Question: When my web page load automatically search with cell has been input by user and have value. If has been input the table background color will red else will green.
Assume this table has not been input yet. The table background green like this

and source-code of table:
'''
<table width="1023" height="200" border="1">
<tr>
<th colspan="2" scope="col">A1</th>
<th colspan="2" scope="col">A2</th>
<th colspan="2" scope="col">A3</th>
</tr>
<tr>
<td bgcolor="#00CC00"><div class="data" align="center" value="A1.4"><input type="button" onclick="popup_window_show('#sample', { pos : 'tag-right-down', parent : this, width : '270px' });setvalue(this.value);" value="A1.4" /></td>
<td bgcolor="#00CC00"><div class="data" align="center" value="A1.8"><input type="button" onclick="popup_window_show('#sample', { pos : 'tag-right-down', parent : this, width : '270px' });setvalue(this.value);" value="A1.8" /></td>
<td bgcolor="#00CC00"><div class="data" align="center" value="A2.4"><input type="button" onclick="popup_window_show('#sample', { pos : 'tag-right-down', parent : this, width : '270px' });setvalue(this.value);" value="A2.4" /></td>
<td bgcolor="#00CC00"><div class="data" align="center" value="A2.8"><input type="button" onclick="popup_window_show('#sample', { pos : 'tag-right-down', parent : this, width : '270px' });setvalue(this.value);" value="A2.8" /></td>
<td bgcolor="#00CC00"><div class="data" align="center" value="A3.4"><input type="button" onclick="popup_window_show('#sample', { pos : 'tag-right-down', parent : this, width : '270px' });setvalue(this.value);" value="A3.4" /></td>
<td bgcolor="#00CC00"><div class="data" align="center" value="A3.8"><input type="button" onclick="popup_window_show('#sample', { pos : 'tag-right-down', parent : this, width : '270px' });setvalue(this.value);" value="A3.8" /></td>
</tr>
</table>
'''
i use ajax.jquery to check cell value like this
'''
var htmlobjek;
$(document).ready(function () {
var i = $("td").find("td.data").val();
$.ajax({
url: "cek.php",
data: "i",
cache: false,
success: function (data) {
$("#cek").val(data);
}
});
});
'''
of course in cek.php will like this
'''
<?php
$posisi = $_POST[i];
$val = mssql_num_rows(mssql_query("SELECT*FROM tblTrnProduct WHERE Posisi = '$posisi'"));
echo"$val";
?>
'''
to get the output of cek.php. I use a little trick.
I make a
'''
<input id="cek" name="cek" type="text" />
'''
as a mirror.
After that I manipulate table background with this javascript
'''
$(document).ready(function () {
$("#cek").change(function () {
var cek = $("#cek").val();
if (cek === 0) {
$("td").style("bgcolor", "#00CC00");//green
else {
$("td").style("bgcolor", "#FF0000");//red
}
}
});
});
'''
but nothing happen after user input the data by popup form. Any idea that can help this problem with an example will more appreciate.
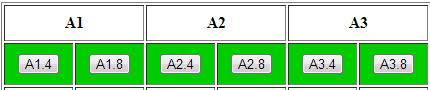
Answer: Real Solution
'''
script type="text/javascript">
var htmlobjek;
$(document).ready(function () {
var ajaxCall = $.ajax({
url: "cek.php",
type:'POST',
data: $('#data').serialize(),
cache: false,
}).done( function (data) {
$("#cek").val(data);
}).fail( function () {
alert('I can not send ajax here');
});
ajaxCall.done( function (data) {
var k = $("#cek").val();
if(k == 0){
$(".dataa").css("background-color", "#00CC00");//green
}
else {
$(".dataa").css("background-color", "#FF0000");//red
}
});
});
</script>
'''